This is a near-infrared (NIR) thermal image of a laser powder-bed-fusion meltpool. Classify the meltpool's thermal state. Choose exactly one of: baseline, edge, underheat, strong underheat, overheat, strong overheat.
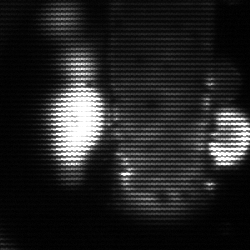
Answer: strong underheat